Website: lowes
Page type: billing-address
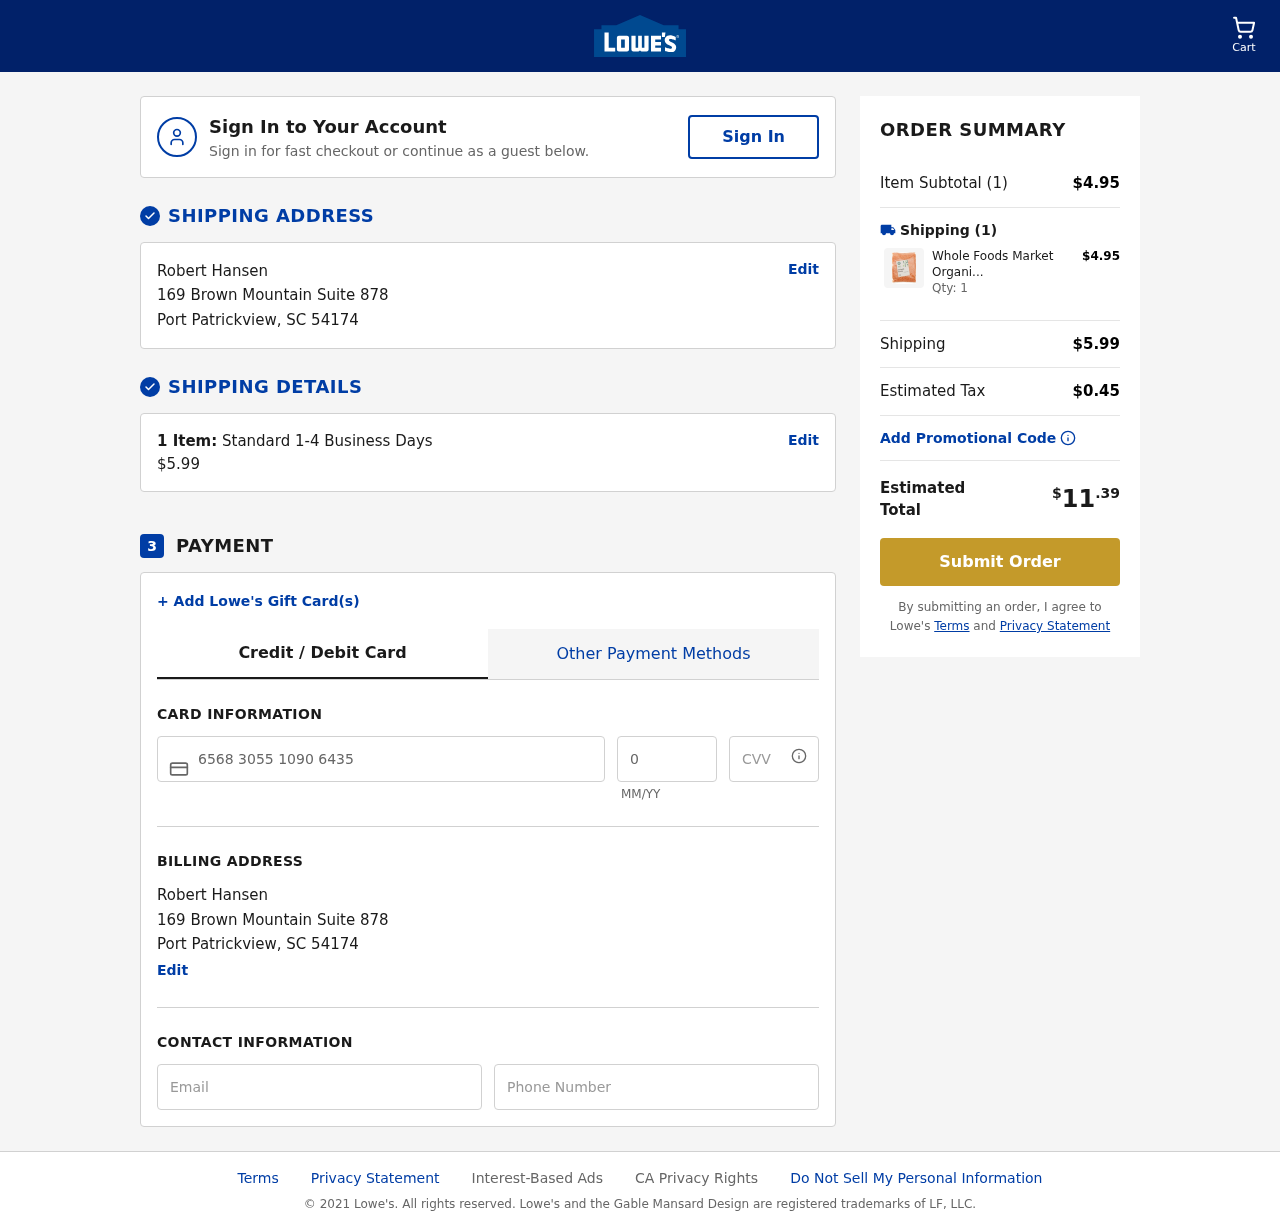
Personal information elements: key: PII_CARD_CVV
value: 257
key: PII_CARD_EXPIRY
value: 04/27
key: PII_CARD_NUMBER
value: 6568 3055 1090 6435
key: PII_CITY
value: Port Patrickview
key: PII_EMAIL
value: roberthansen@hotmail.com
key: PII_FULLNAME
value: Robert Hansen
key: PII_PHONE
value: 5487644129
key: PII_POSTCODE
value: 54174
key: PII_STATE_ABBR
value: SC
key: PII_STREET
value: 169 Brown Mountain Suite 878
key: PII_FULLNAME2
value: Robert Hansen
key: PII_CITY2
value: Port Patrickview
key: PII_STATE_ABBR2
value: SC
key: PII_POSTCODE_FULL
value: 54174
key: PII_POSTCODE_NUMERIC
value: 54174
Product elements: key: PRODUCT1_NAME
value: Whole Foods Market Organic Red Split Lentils, 500 g
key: PRODUCT1_PRICE
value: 4.95
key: PRODUCT1_QUANTITY
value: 1
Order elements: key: ORDER_NUM_ITEMS
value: Cart
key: ORDER_NUM_ITEMS
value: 1 Item:
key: ORDER_NUM_ITEMS
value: Item Subtotal (1)
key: ORDER_SHIPPING_COST
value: $5.99
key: ORDER_SUBTOTAL
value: $4.95
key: ORDER_TAX
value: $0.45
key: ORDER_TOTAL
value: $11.39